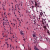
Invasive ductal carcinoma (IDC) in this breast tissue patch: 1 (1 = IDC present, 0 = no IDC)